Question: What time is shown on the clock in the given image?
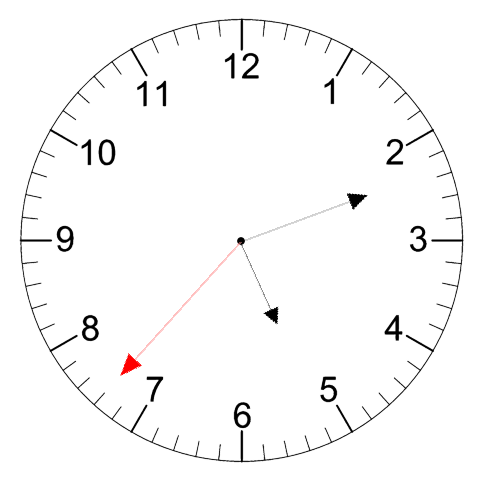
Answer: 05:11:37